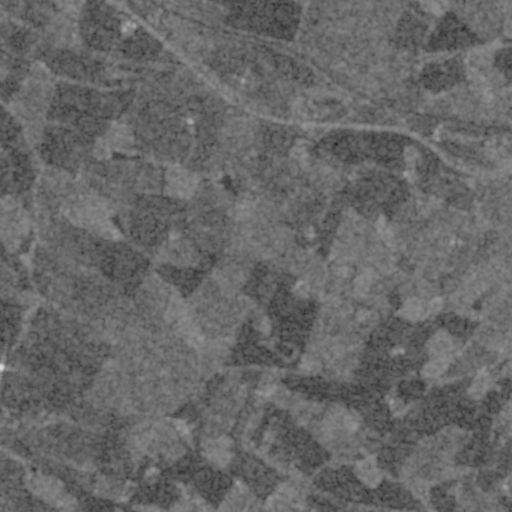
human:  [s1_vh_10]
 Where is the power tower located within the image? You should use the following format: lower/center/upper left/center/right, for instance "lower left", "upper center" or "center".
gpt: The power tower is located in the center of the image.
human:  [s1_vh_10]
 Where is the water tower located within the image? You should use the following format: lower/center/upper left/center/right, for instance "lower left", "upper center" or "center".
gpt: The water tower is located in the center of the image.
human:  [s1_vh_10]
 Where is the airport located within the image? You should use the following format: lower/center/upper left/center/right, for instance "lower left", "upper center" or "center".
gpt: There is no airport in the image.

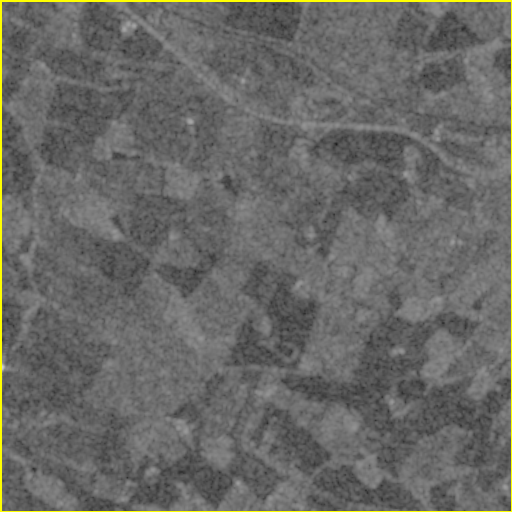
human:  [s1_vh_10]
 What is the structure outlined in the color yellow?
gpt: The structure outlined in yellow is a crop field.
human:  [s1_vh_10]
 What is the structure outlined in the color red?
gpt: There is no red outline.